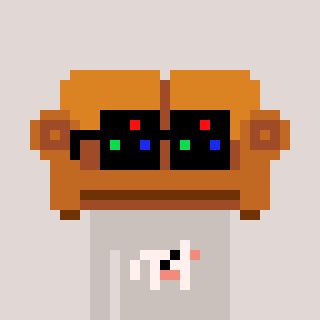
a pixel art character with square black sunglasses, a couch-shaped head and a foggrey-colored body on a warm background